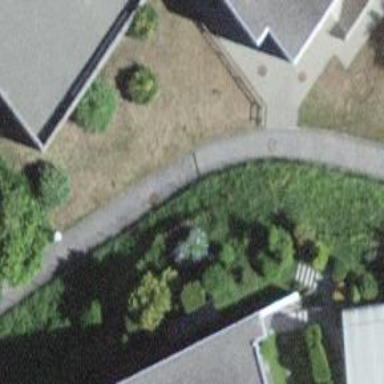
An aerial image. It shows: Steps with asphalt surface.